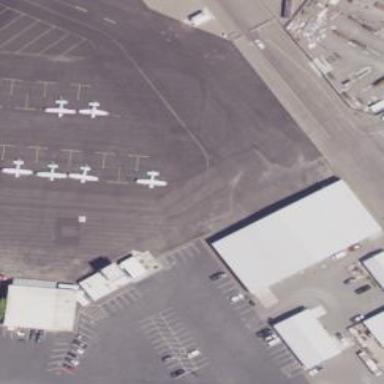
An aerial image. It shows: Hangar building at airport.